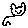
Label: cat